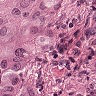
Metastatic tissue present: yes